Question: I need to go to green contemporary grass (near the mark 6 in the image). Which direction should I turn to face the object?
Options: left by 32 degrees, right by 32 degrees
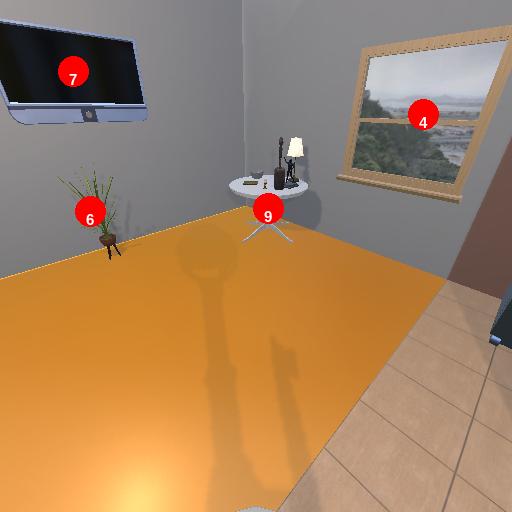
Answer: left by 32 degrees